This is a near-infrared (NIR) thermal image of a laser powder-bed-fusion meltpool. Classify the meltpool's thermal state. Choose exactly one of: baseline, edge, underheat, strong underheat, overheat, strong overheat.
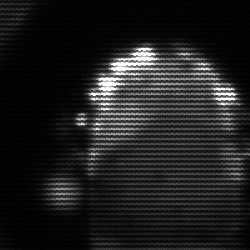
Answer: baseline